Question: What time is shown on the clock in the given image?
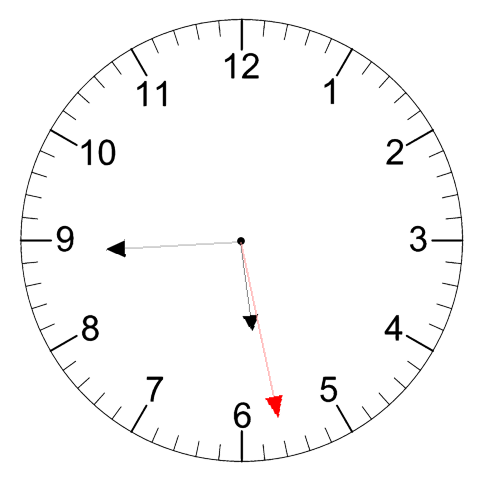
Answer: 05:44:28